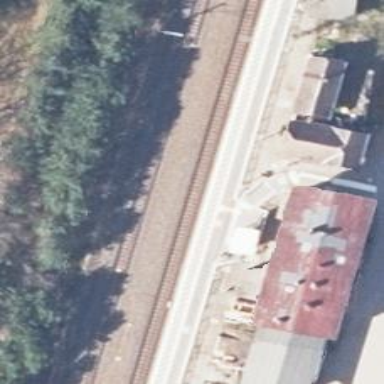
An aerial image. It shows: Platform at the railway station with shelter for public transport.